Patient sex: M
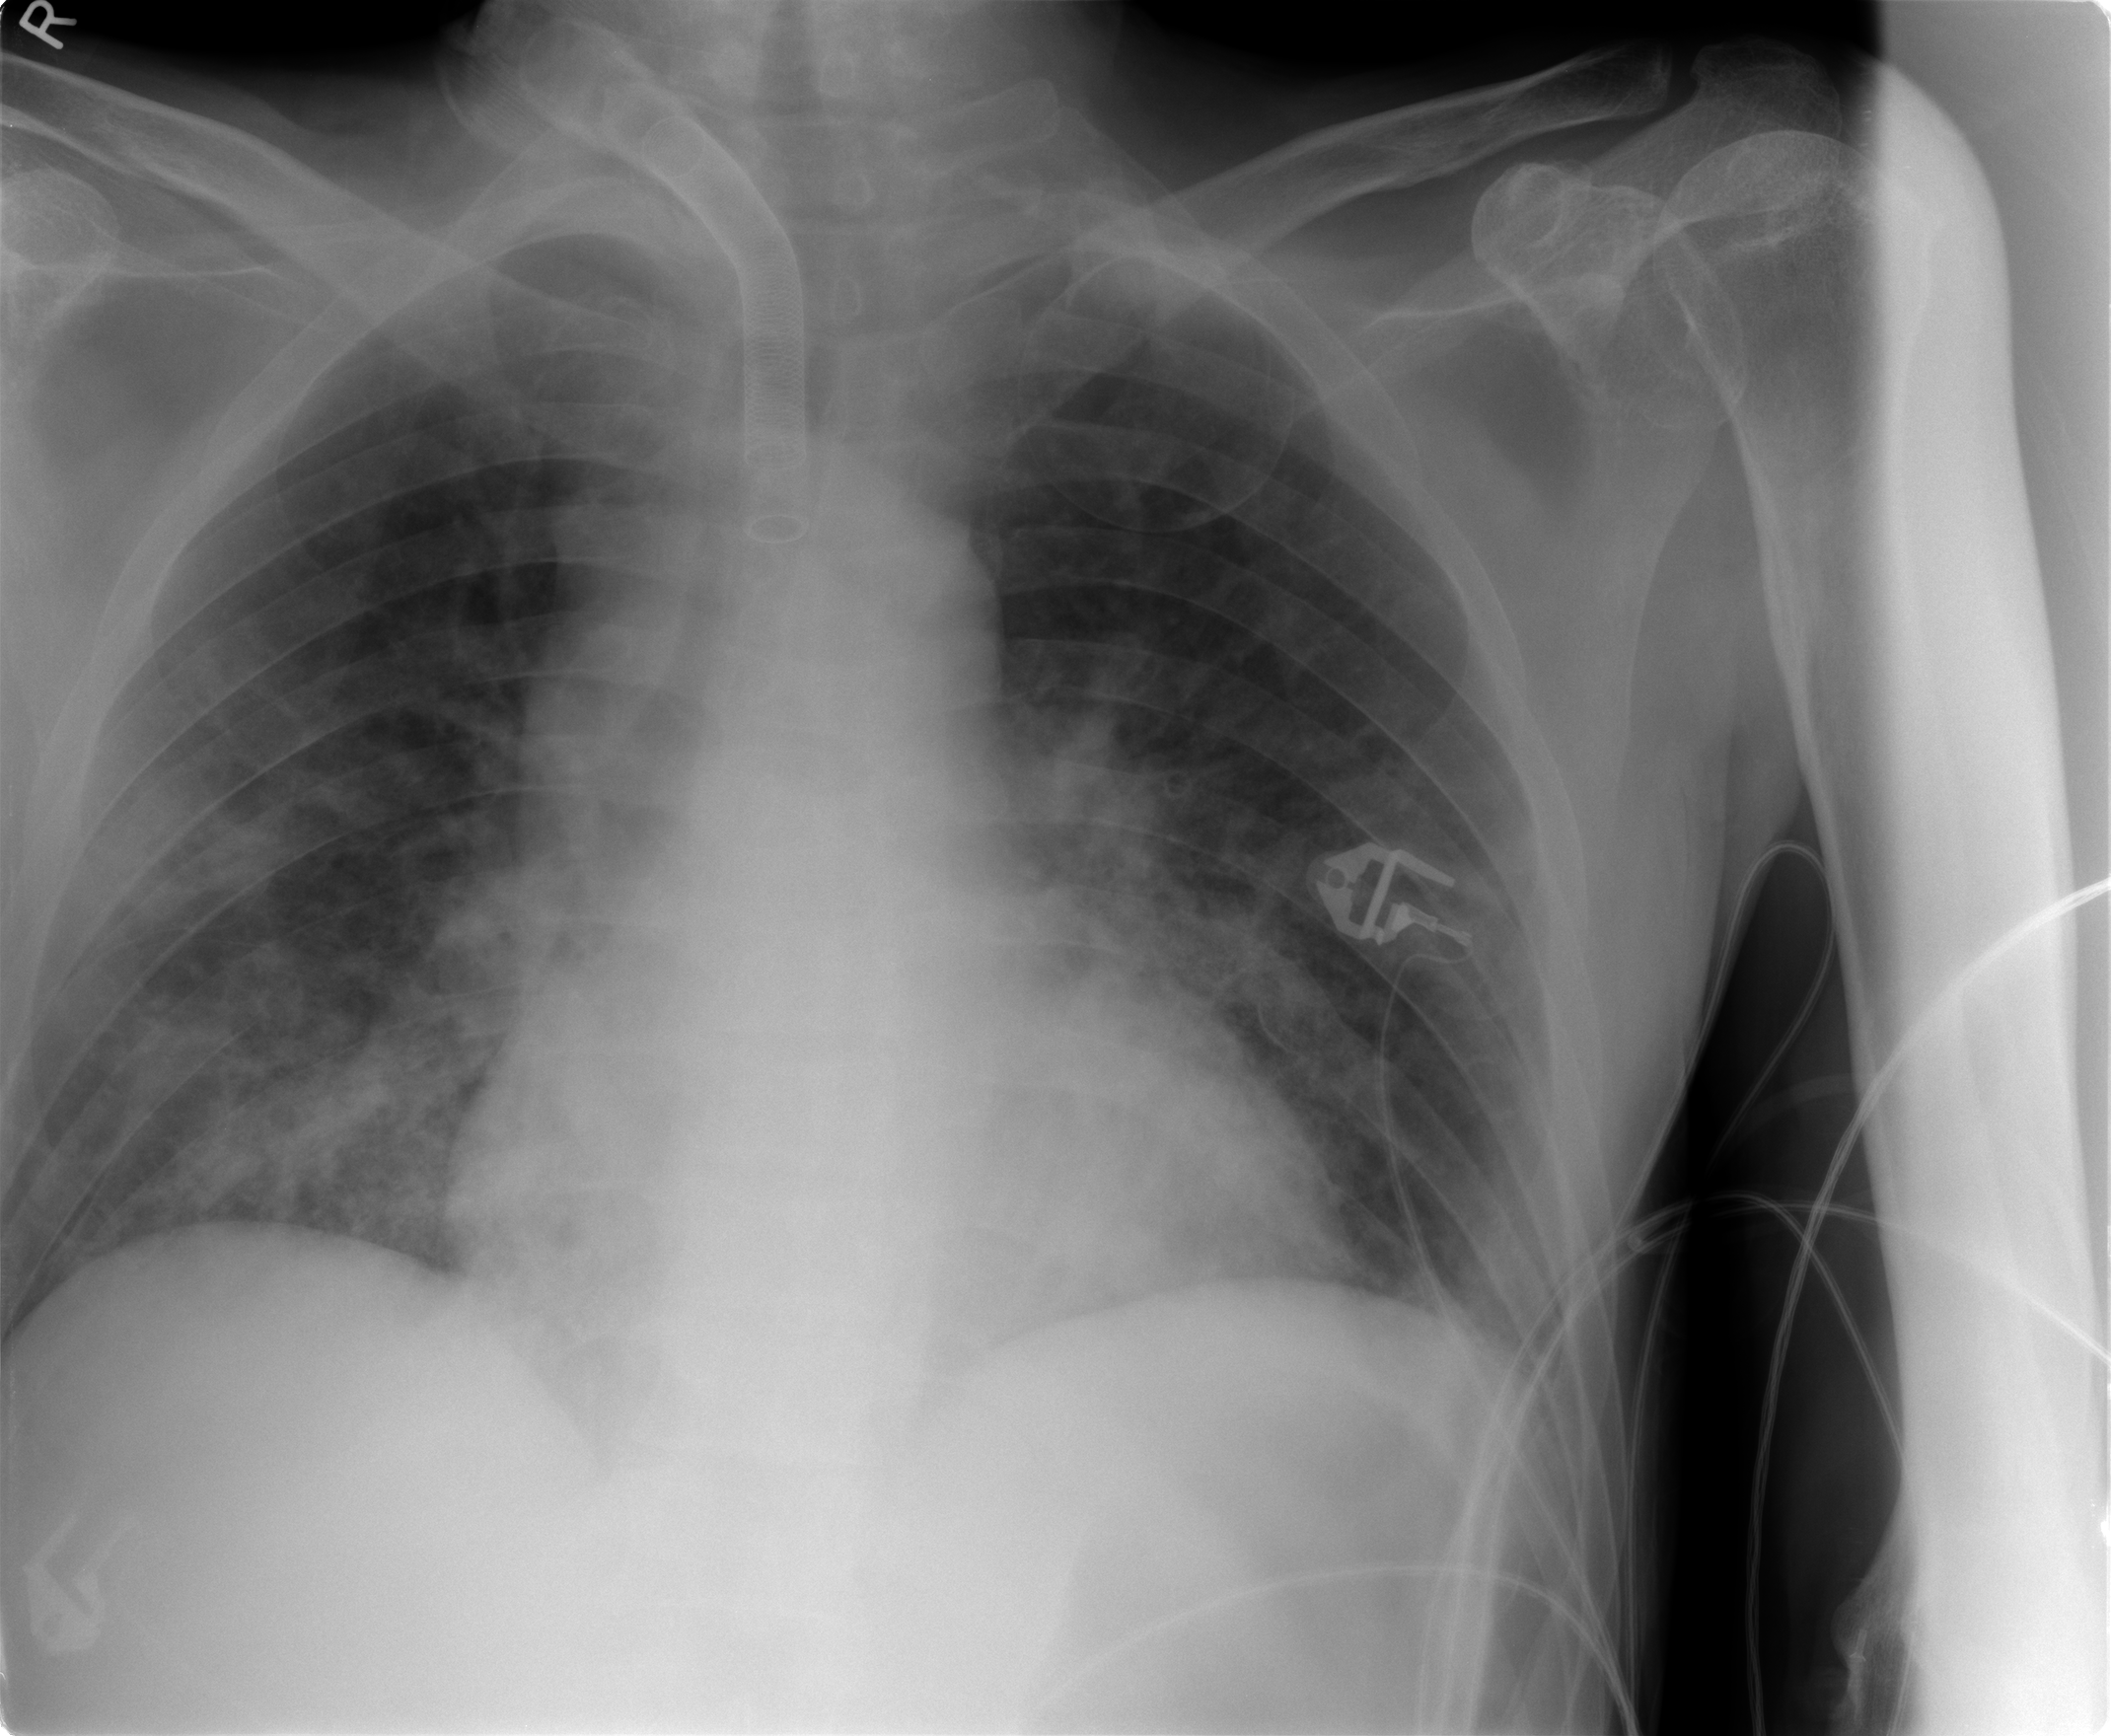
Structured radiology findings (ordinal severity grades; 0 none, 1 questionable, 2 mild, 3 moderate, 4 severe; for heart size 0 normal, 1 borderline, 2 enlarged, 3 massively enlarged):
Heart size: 0
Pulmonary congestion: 2
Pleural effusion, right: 0
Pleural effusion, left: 0
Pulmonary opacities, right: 3
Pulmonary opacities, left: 3
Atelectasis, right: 2
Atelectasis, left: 2